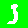
Digit: 5